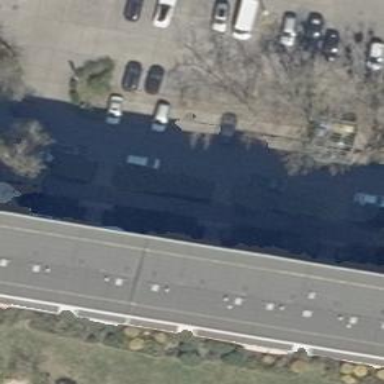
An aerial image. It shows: Footway with concrete surface.